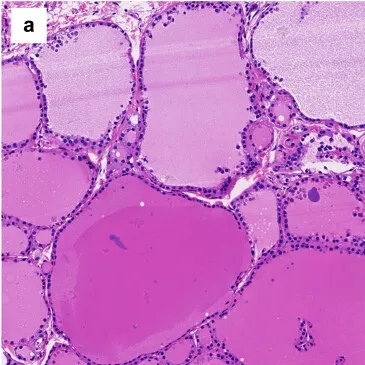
IHC staining of ectopic thyroid tissue. (a) HE staining shows TFCs and colloids.
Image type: pathology (immunostaining)